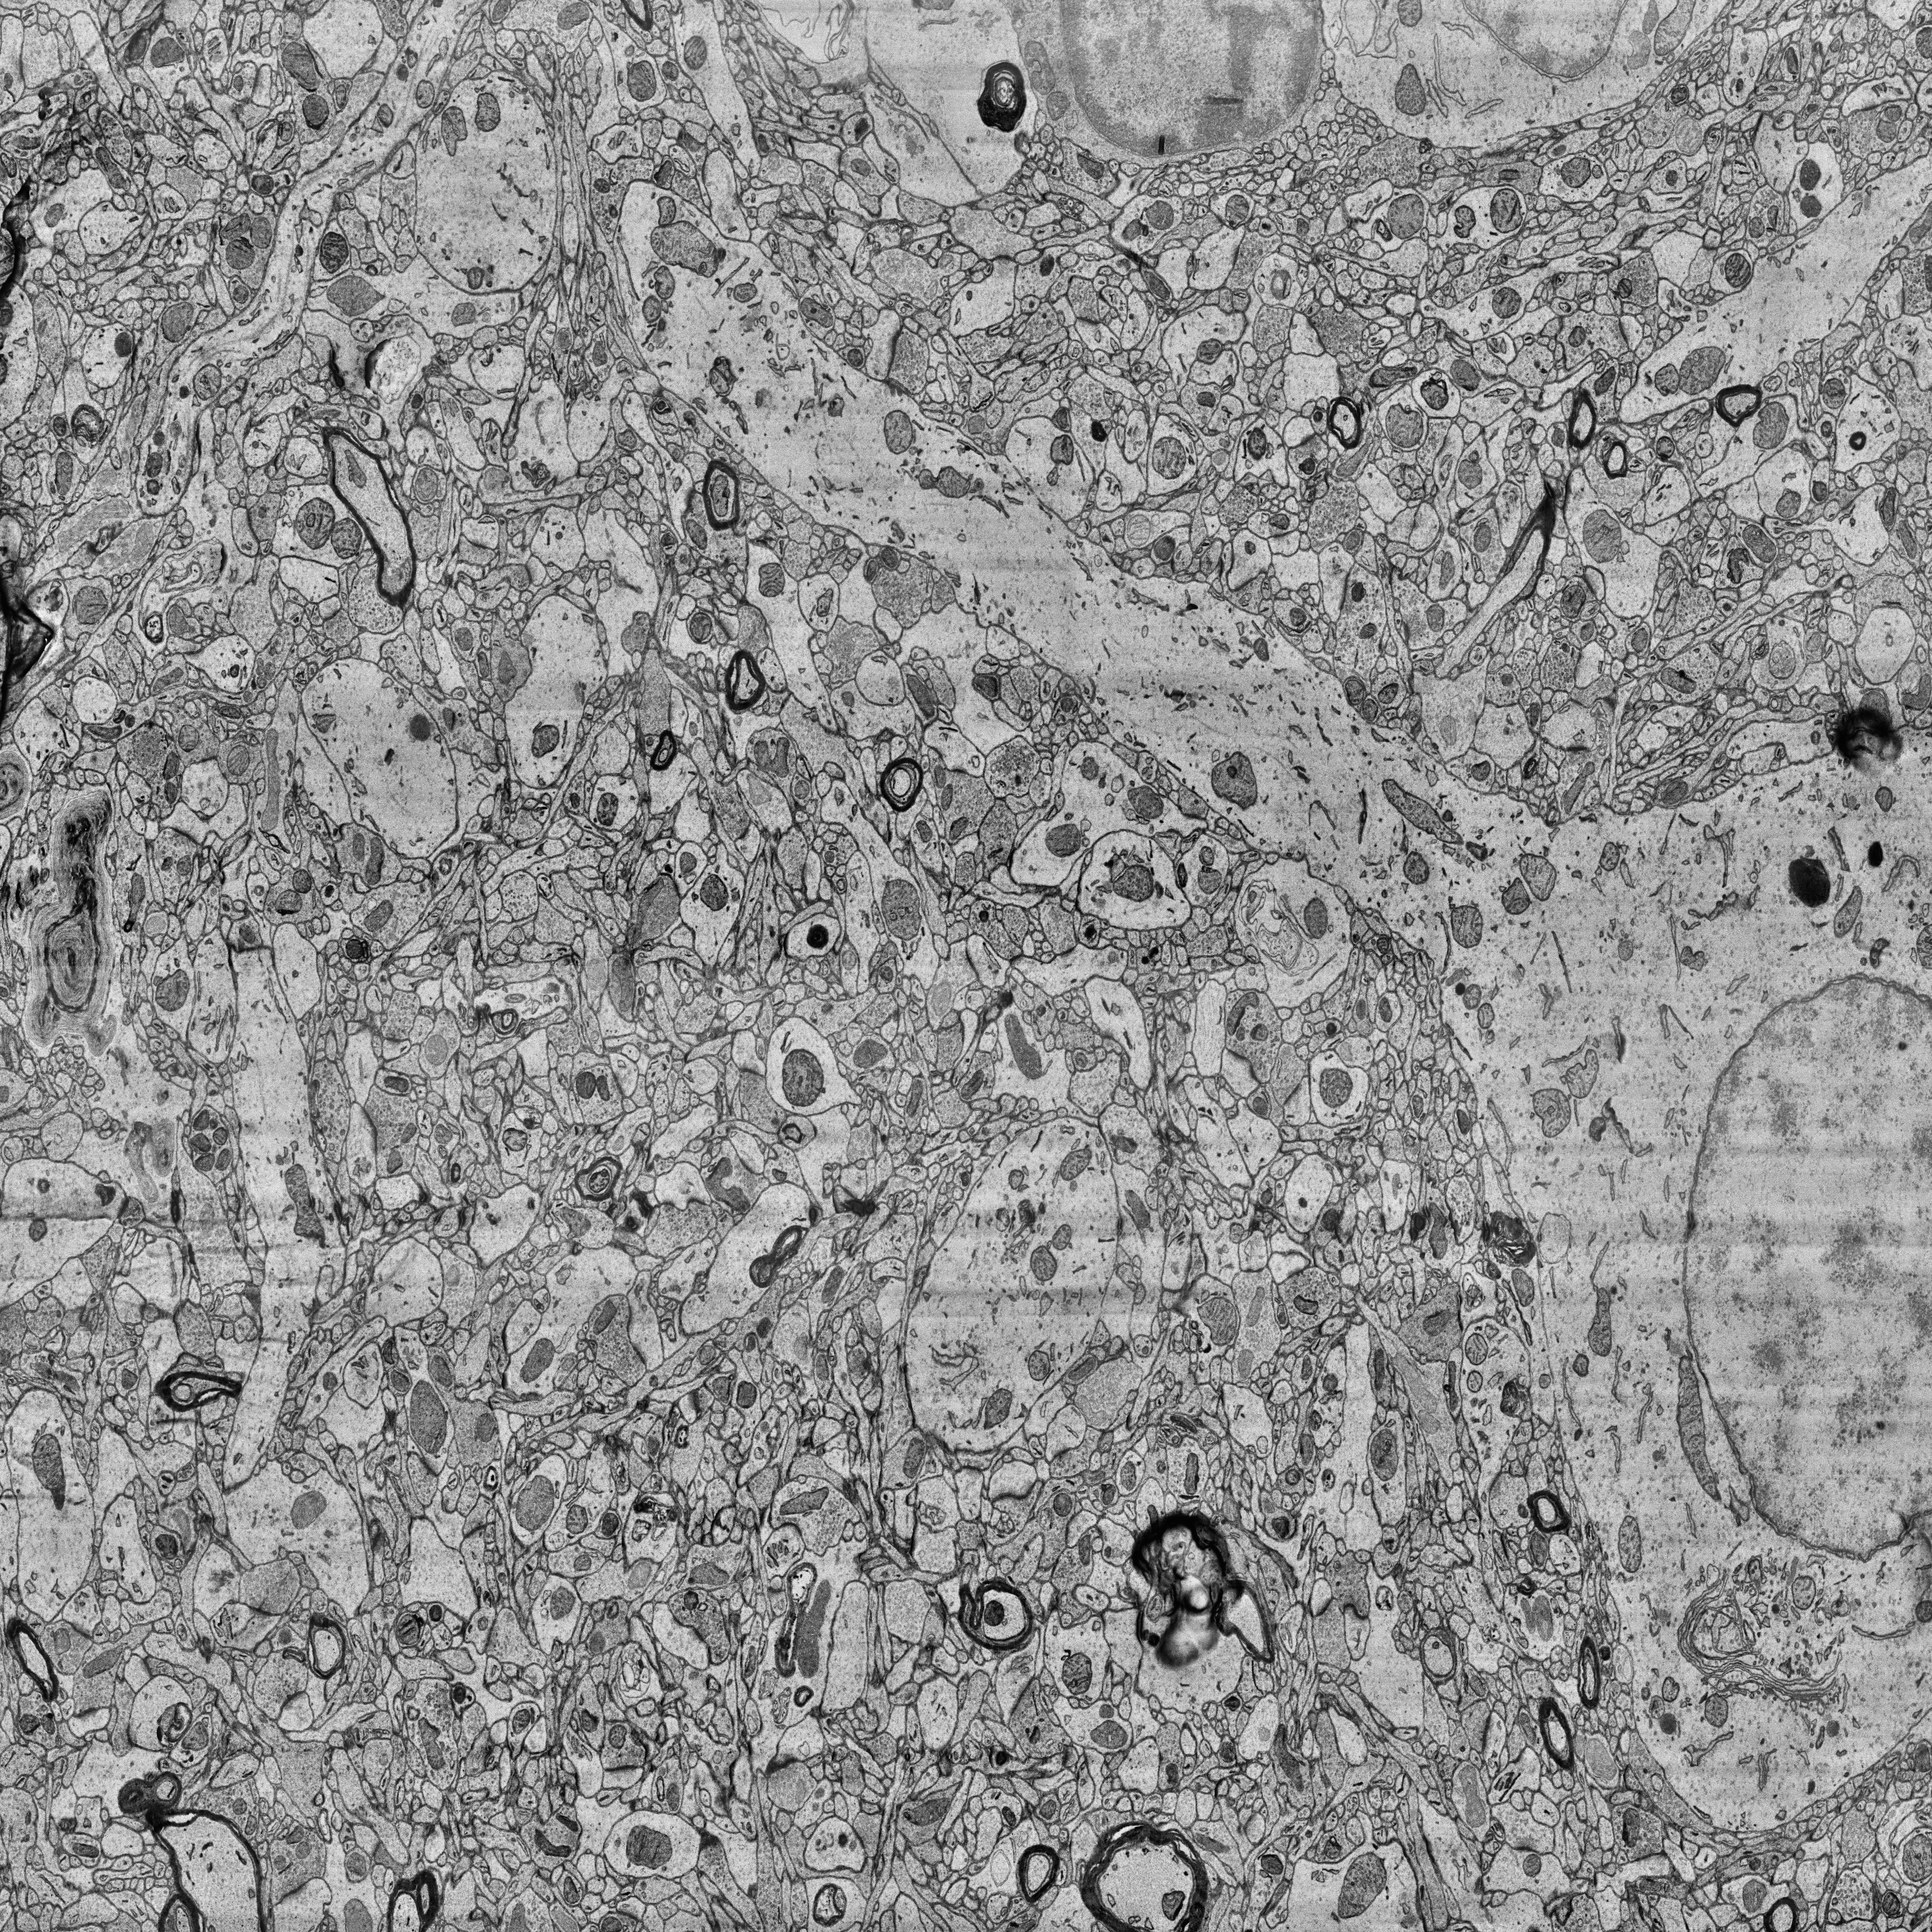
Electron microscopy slice of human cortex tissue
Slice depth (z): 245
Mitochondria instances in slice: 470